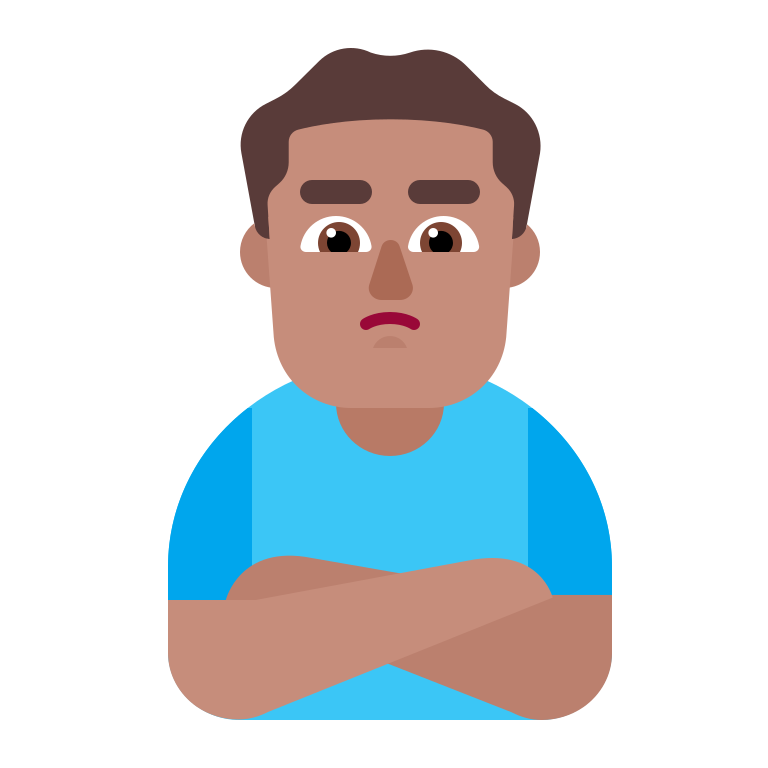
man pouting flat